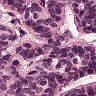
Metastatic tissue present: yes